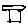
Label: house